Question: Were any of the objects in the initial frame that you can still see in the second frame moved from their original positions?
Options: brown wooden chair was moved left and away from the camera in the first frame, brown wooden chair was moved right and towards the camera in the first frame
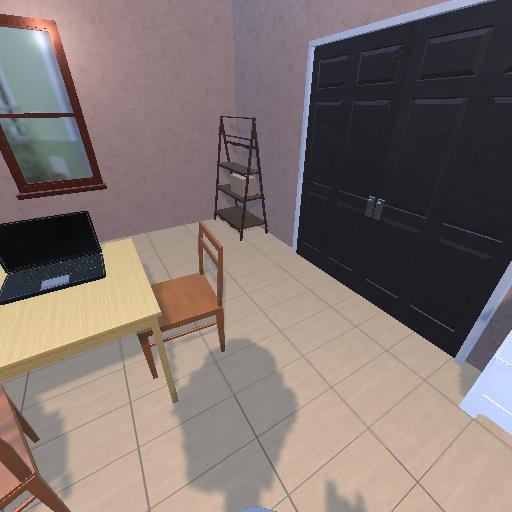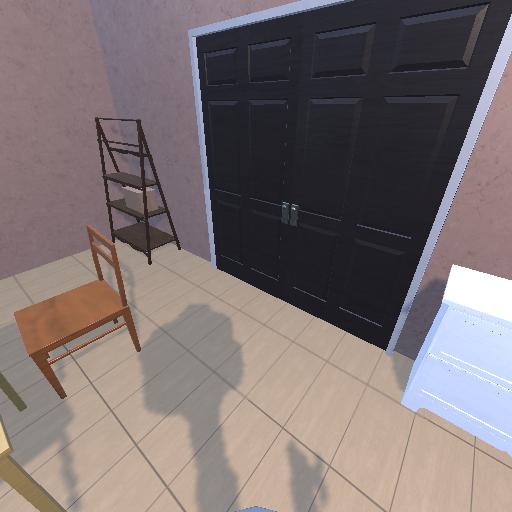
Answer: brown wooden chair was moved left and away from the camera in the first frame